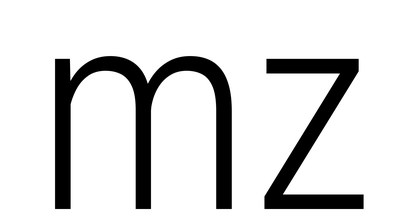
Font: Roboto_Condensed_Light